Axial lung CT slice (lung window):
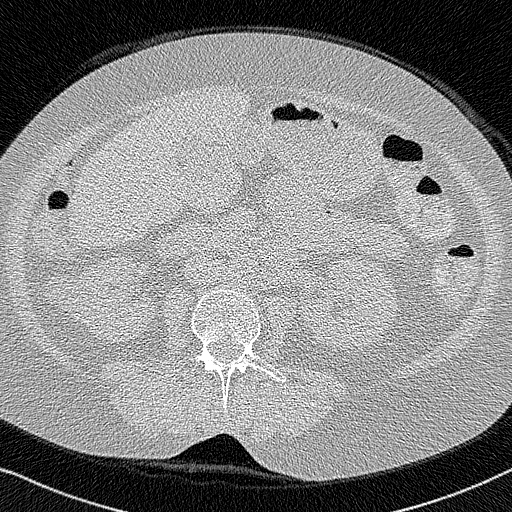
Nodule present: no